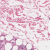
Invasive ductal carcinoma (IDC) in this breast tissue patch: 0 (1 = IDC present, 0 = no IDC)